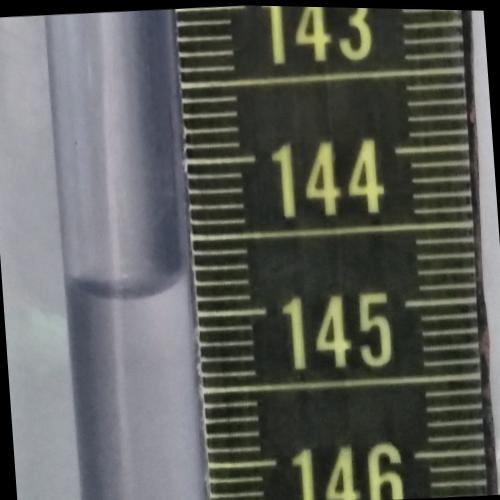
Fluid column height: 144.8 cm